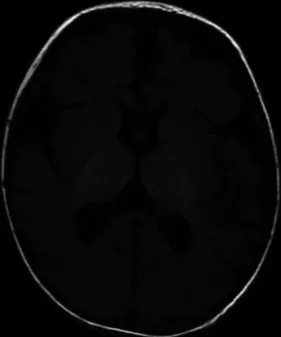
(B) Head MRI on the 19th day shows that the meningeal enhancement is less obvious than before.
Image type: radiology (mri)